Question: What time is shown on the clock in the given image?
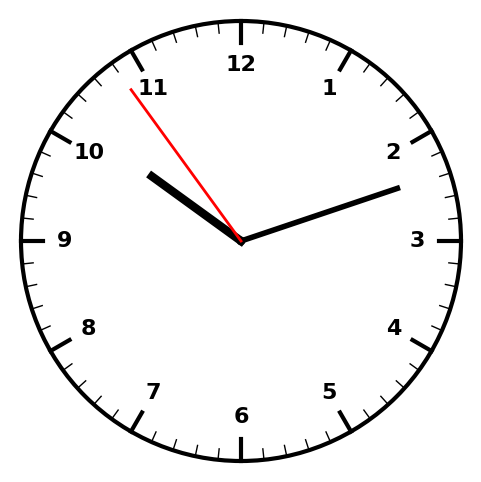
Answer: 10:11:54